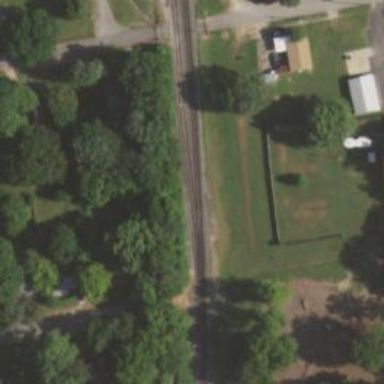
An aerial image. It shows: Railway siding for service.